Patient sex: M
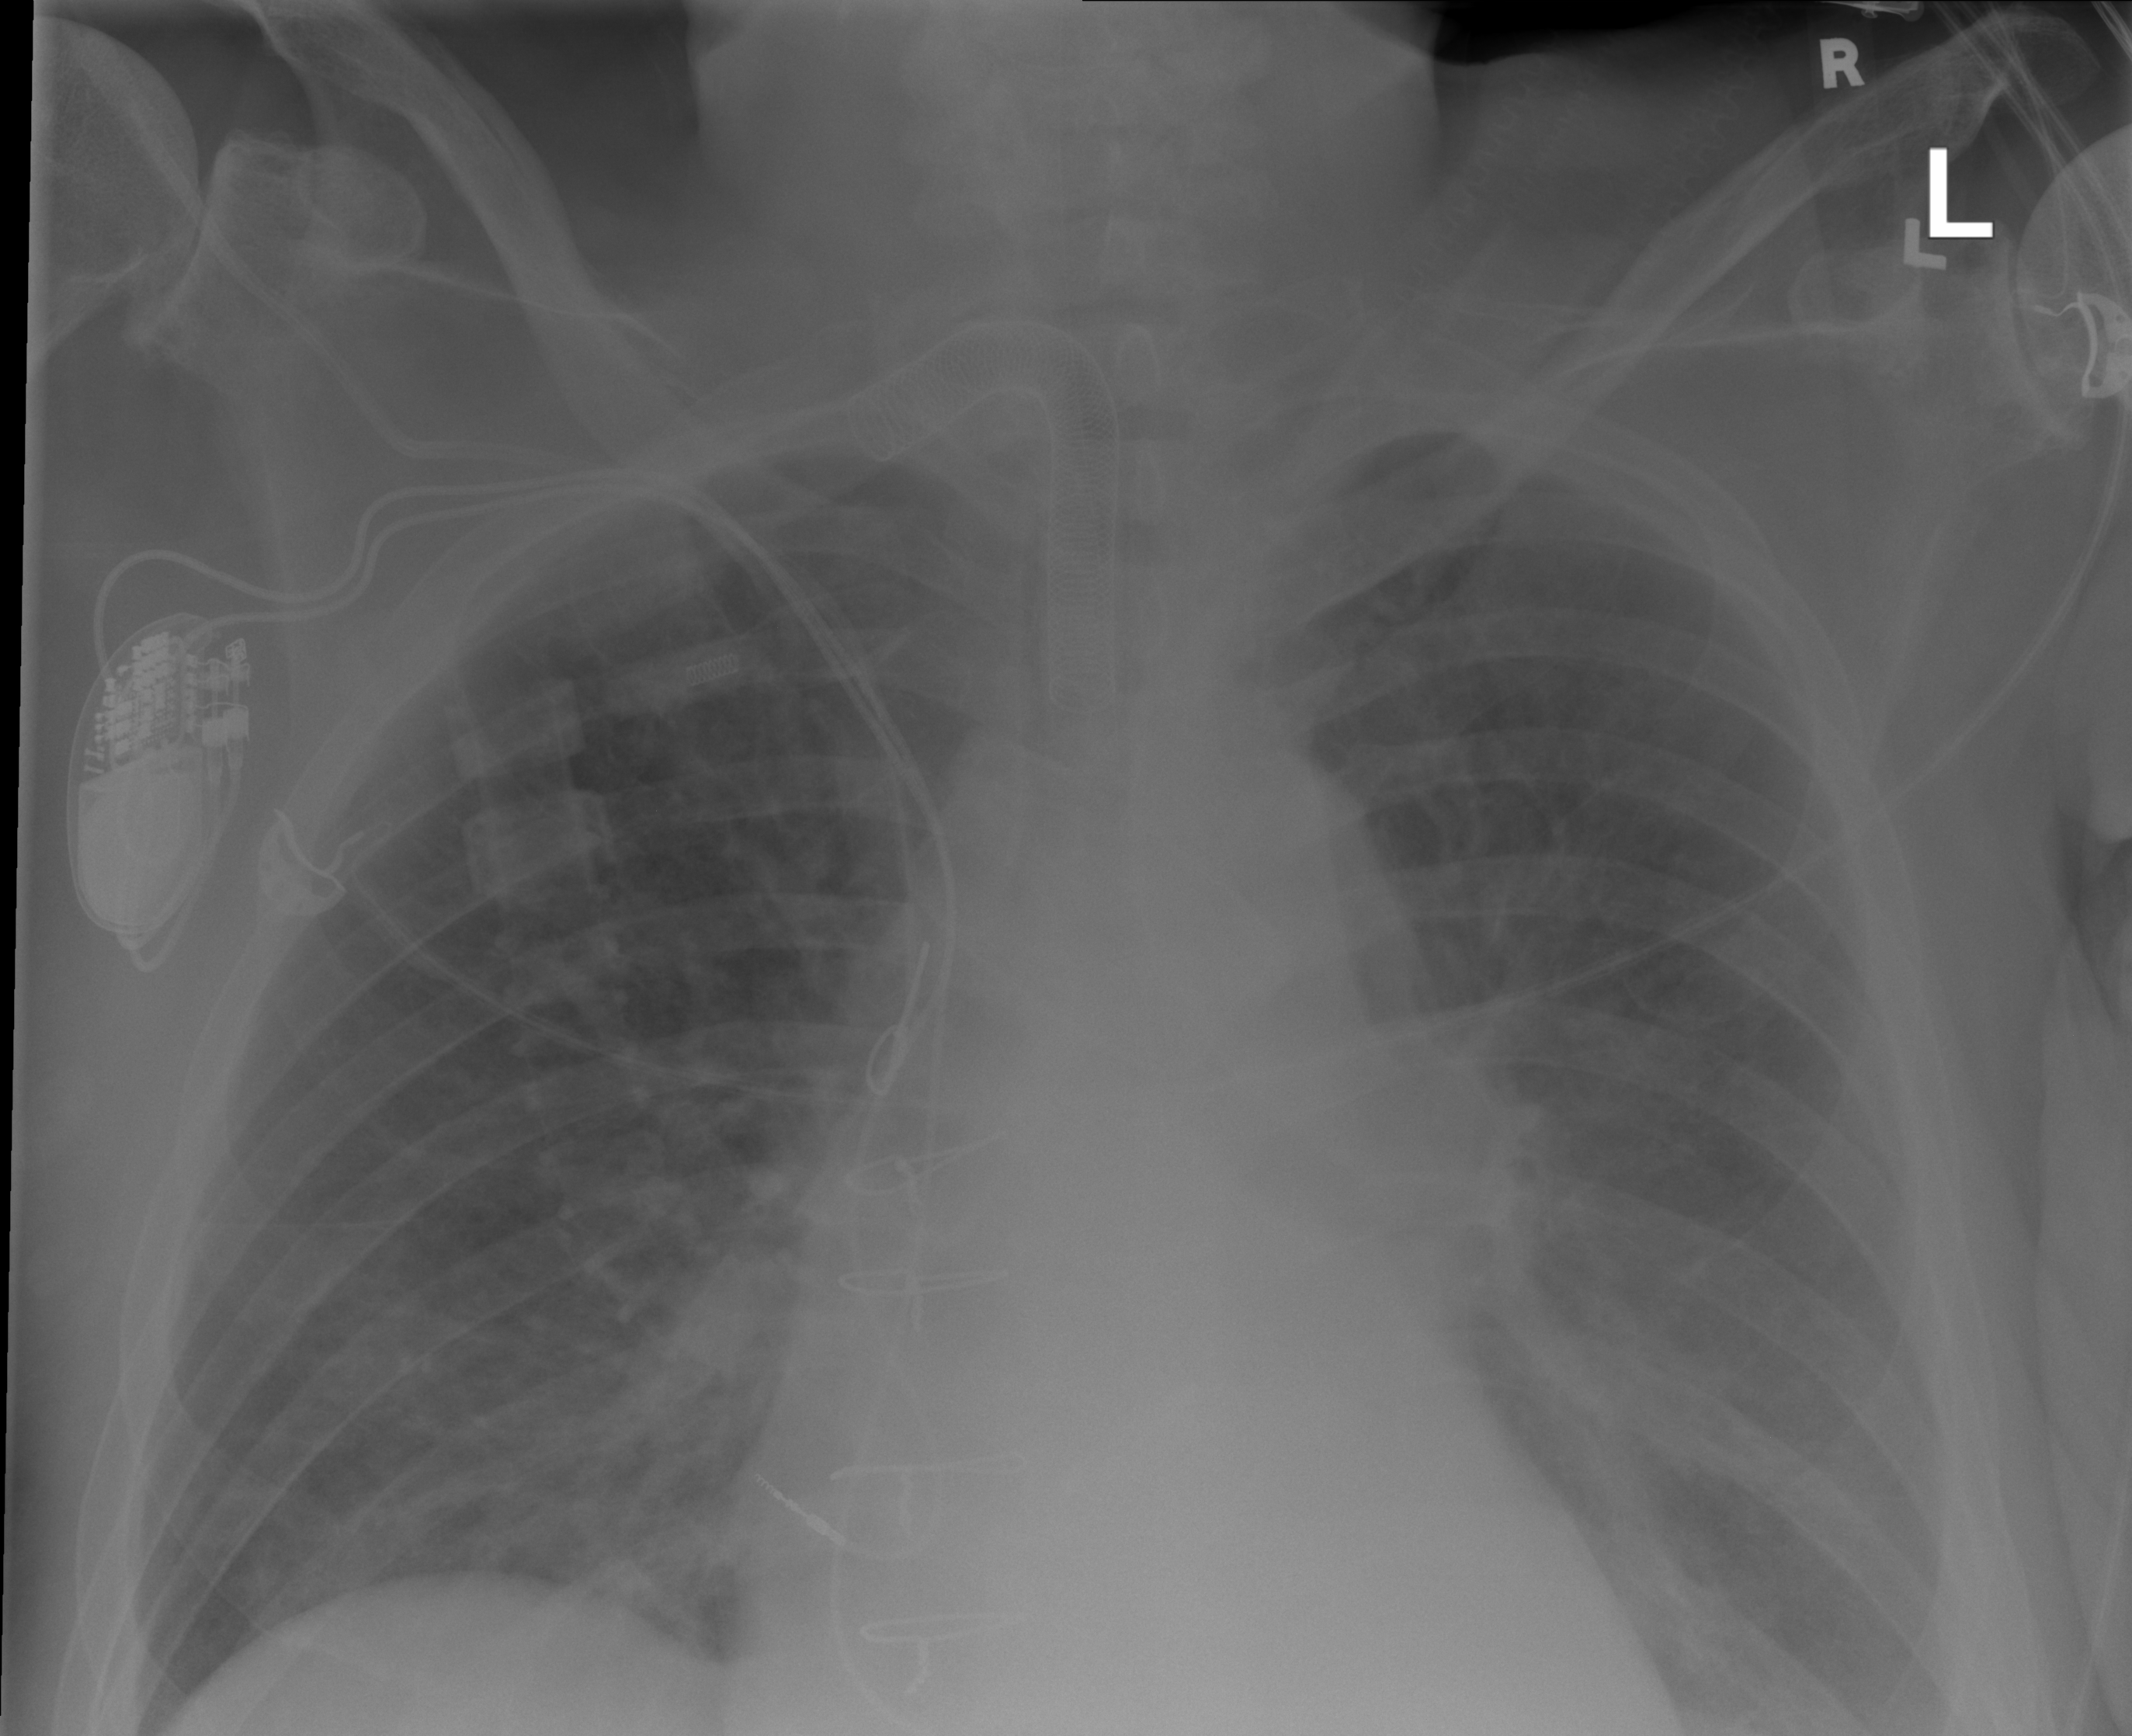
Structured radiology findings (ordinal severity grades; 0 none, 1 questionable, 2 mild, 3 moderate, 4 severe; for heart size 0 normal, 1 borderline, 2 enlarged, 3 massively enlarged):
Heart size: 2
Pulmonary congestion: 2
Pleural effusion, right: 0
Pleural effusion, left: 2
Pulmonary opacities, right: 0
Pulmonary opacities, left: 0
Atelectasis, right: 2
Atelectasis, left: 2